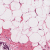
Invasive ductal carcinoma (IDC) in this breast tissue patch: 0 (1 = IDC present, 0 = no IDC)